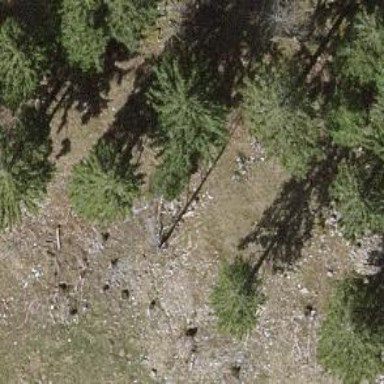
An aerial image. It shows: Forest area.